Question: I learn threads. I have read that thread terminates after it is out of a function (that is passed as parameter to pthread_create function).
So I create threads in the loop, they are executed and afterwards they are terminated.
(sorry for some long code)
But when I call a function pthread_create, new threads get the same ids. Why?
'''
struct data {
FILE *f;
};
void *read_line_of_file(void *gdata) {
pthread_mutex_lock(&g_count_mutex); // only one thread can work with file,
//doing so we block other threads from accessing it
data *ldata = (data *) gdata;
char line[80];
int ret_val =fscanf(ldata->f,"%s",line);
pthread_mutex_unlock(&g_count_mutex); // allow other threads to access it
if (ret_val != EOF)
printf("%s %lu
", line, pthread_self());
// some time consuming operations, while they are being executed by one thread,
// other threads are not influenced by it (if there are executed on different cores)
volatile int a=8;
for (int i=0;i <10000;i++ )
for (int i=0;i <10000;i++ ) {
a=a/7+i;
}
if (ret_val == EOF) // here thread ends
pthread_exit((void *)1);
pthread_exit((void *)0);
}
int main() {
int kNumber_of_threads=3, val=0;
pthread_t threads[kNumber_of_threads];
int ret_val_from_thread=0;
data mydata;
mydata.f = fopen("data.txt","r");
if ( mydata.f == NULL) {
printf("file is not found
");
return 0;
}
for( ; val != 1 ;) {
// THIS IS THAT PLACE, IDs are the same (according to the number of processes),
// I expected them to be changing..
for(int i=0; i<kNumber_of_threads; i++) {
pthread_create(&threads[i],NULL,read_line_of_file, &mydata);
}
for(int i=0; i<kNumber_of_threads; i++) {
pthread_join(threads[i], (void **) &ret_val_from_thread);
if (ret_val_from_thread != 0)
val = ret_val_from_thread;
}
printf(" next %d
",val);
}
printf("work is finished
");
fclose(mydata.f);
return 0;
}
'''
as result, I see that id of threads are not being changed:

I wonder, are new threads really created?
Thanks in advance!
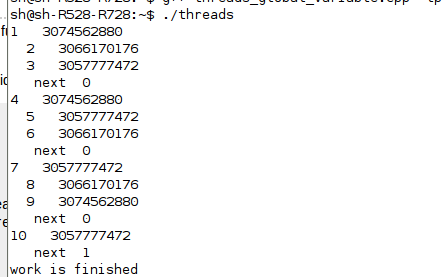
Answer: Thread IDs are only guaranteed to be different among currently running threads. If you destroy a thread and create a new one, it may well be created with a previously used thread ID.